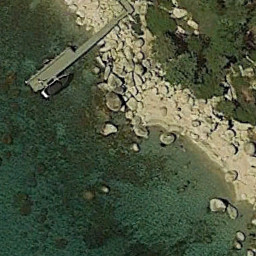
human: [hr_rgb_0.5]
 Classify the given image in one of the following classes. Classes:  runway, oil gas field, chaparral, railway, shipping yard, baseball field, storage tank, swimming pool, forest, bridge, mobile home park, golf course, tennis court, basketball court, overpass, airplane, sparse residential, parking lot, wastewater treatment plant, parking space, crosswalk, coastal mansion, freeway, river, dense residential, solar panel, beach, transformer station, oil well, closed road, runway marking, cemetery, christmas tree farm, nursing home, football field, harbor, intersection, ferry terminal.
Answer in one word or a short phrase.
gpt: ferry terminal